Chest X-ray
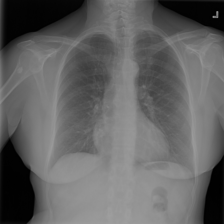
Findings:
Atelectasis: negative
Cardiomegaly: negative
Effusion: negative
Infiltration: negative
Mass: negative
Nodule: negative
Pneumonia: negative
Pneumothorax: negative
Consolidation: negative
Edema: negative
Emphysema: negative
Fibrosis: negative
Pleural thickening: negative
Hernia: negative